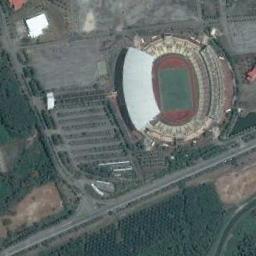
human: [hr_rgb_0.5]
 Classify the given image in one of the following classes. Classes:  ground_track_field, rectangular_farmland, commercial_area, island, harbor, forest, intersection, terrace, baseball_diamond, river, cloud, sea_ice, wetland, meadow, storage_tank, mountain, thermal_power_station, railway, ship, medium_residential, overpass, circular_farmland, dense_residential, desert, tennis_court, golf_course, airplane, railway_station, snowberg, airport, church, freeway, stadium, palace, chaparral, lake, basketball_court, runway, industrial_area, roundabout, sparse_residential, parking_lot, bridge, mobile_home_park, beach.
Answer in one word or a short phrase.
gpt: stadium